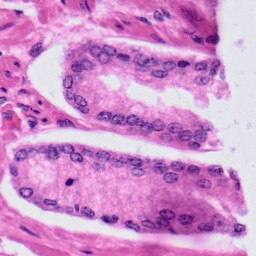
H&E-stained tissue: Prostate